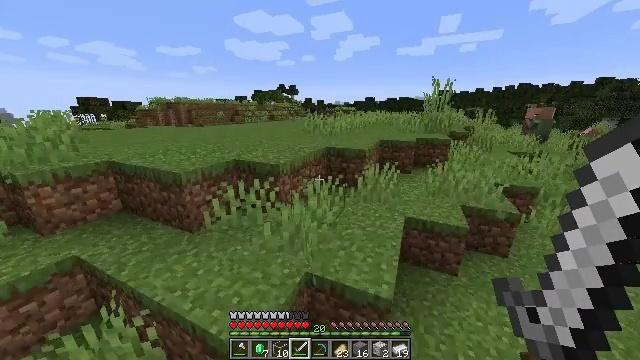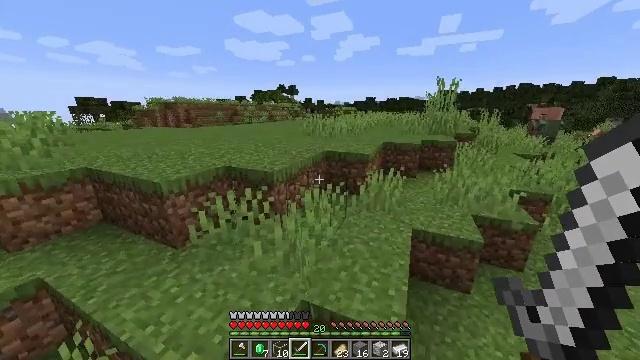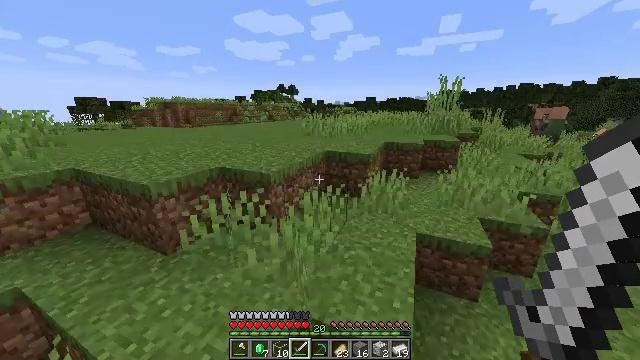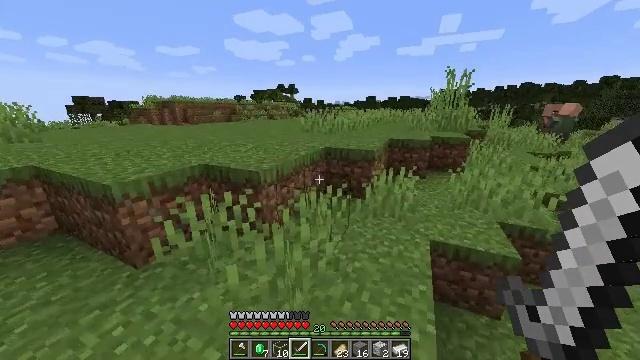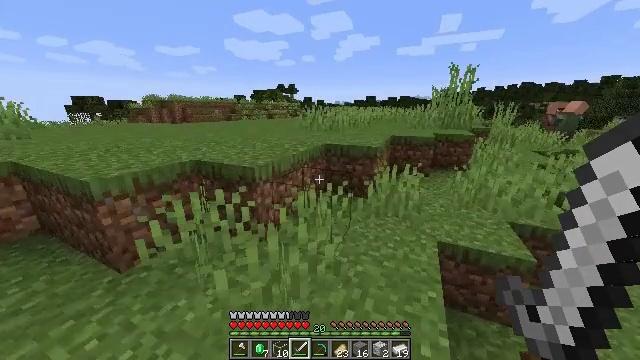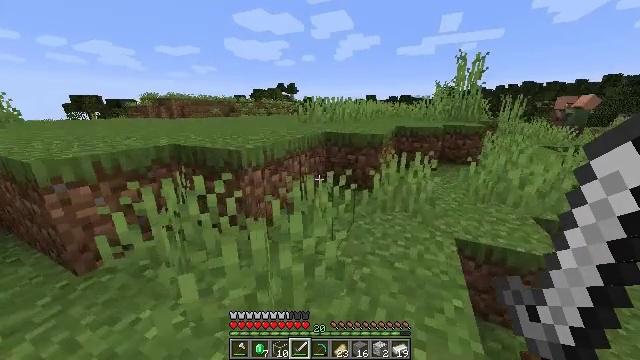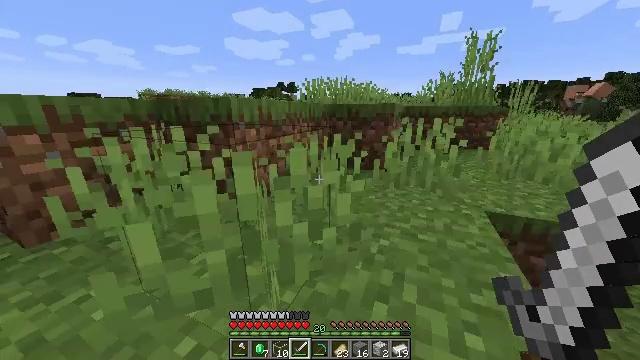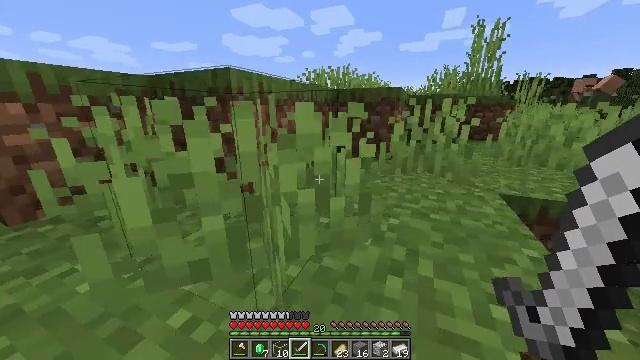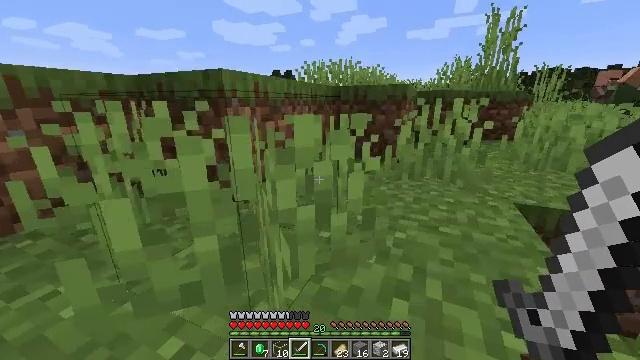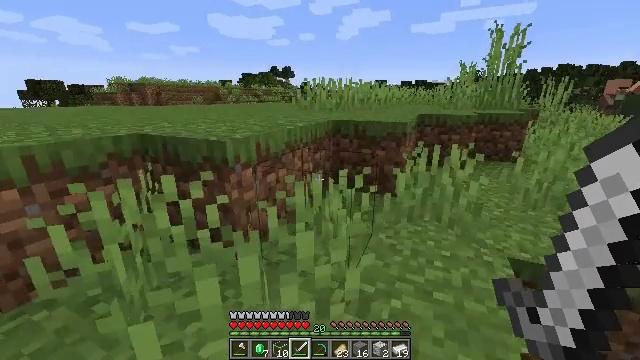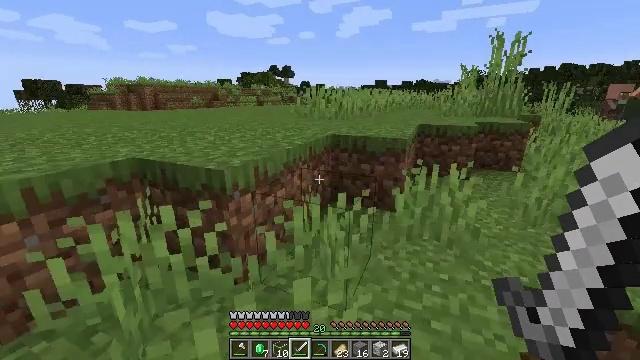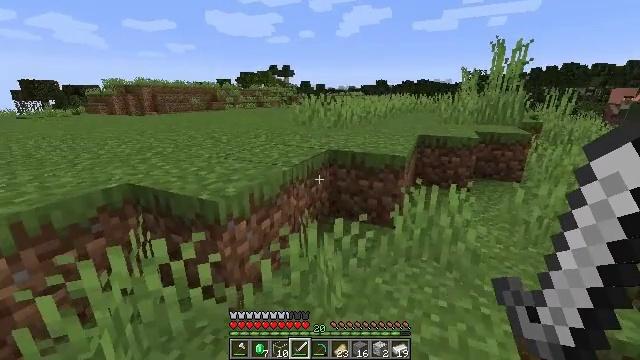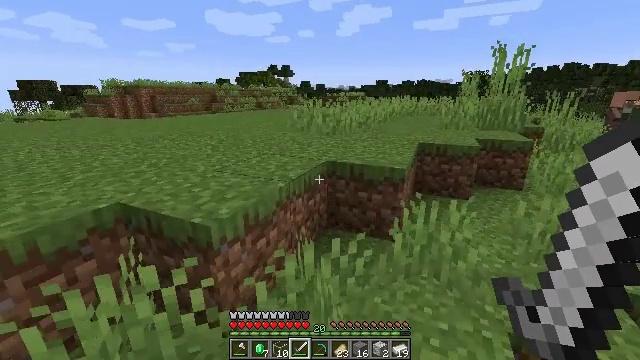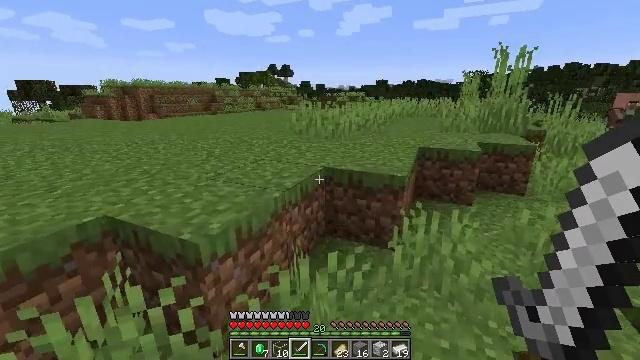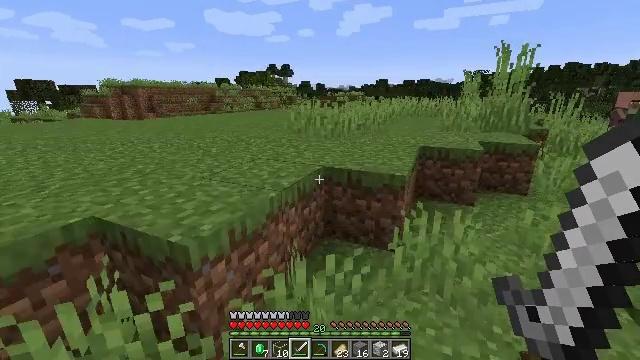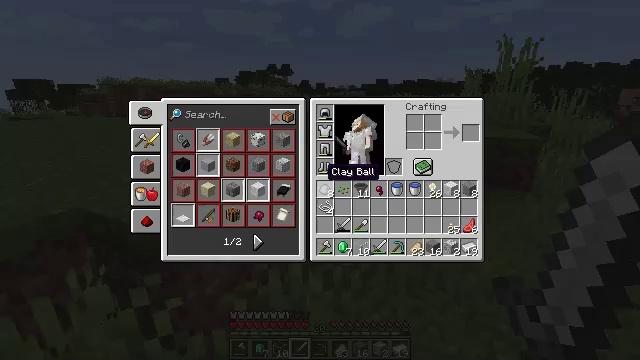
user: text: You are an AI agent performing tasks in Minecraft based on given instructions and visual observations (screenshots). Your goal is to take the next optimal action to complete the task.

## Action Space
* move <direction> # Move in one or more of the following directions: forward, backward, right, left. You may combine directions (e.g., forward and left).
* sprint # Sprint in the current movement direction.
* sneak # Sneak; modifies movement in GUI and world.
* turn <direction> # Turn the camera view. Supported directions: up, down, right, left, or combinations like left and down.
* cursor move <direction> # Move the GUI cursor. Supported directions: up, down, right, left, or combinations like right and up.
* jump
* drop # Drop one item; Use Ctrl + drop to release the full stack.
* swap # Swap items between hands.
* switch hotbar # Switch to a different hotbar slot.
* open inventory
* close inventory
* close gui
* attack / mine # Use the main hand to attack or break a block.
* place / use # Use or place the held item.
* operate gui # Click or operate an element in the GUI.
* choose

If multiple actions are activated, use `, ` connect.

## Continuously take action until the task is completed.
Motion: motion action
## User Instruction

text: Gather materials from the dark oak fence.
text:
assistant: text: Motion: move forward, jump
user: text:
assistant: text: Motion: move forward, jump
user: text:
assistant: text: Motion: move forward, jump
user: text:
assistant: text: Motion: move forward, jump
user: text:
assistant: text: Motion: move forward, jump
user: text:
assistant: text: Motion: move forward, jump
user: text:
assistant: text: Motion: move forward, sprint, jump
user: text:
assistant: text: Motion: move forward, sprint, jump
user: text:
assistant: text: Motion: move forward, sprint, jump
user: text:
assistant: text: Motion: move forward, sprint, jump
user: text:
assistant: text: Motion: move forward, jump
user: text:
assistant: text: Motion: jump
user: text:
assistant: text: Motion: jump
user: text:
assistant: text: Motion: jump
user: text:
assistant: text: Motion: jump, open inventory
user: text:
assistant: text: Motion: jump, open inventory
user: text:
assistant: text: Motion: open inventory
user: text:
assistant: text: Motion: no_op
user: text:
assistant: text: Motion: turn down
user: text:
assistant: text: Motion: turn right and down
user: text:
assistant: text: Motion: turn right and down
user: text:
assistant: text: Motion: no_op
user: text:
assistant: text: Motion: no_op
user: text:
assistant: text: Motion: no_op
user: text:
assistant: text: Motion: no_op
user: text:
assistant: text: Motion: no_op
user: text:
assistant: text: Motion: no_op
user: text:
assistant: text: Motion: no_op
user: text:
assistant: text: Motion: no_op
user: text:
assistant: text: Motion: no_op